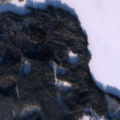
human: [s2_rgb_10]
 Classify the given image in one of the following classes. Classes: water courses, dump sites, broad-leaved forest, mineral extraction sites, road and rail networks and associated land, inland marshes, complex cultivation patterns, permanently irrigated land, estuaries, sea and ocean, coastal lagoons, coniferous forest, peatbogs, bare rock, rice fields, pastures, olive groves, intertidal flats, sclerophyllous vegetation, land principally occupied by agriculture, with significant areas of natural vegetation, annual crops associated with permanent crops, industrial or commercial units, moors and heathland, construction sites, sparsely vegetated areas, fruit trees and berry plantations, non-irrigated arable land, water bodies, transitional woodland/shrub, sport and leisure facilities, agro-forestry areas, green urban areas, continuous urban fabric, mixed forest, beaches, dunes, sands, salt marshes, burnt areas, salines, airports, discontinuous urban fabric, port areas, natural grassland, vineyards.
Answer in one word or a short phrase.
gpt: coniferous forest, mixed forest, water bodies